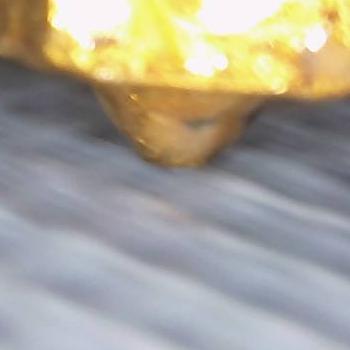
Flow rate: 48%